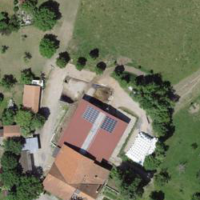
EUNIS habitat code: 55
Species observed at this site:
Euonymus europaeus